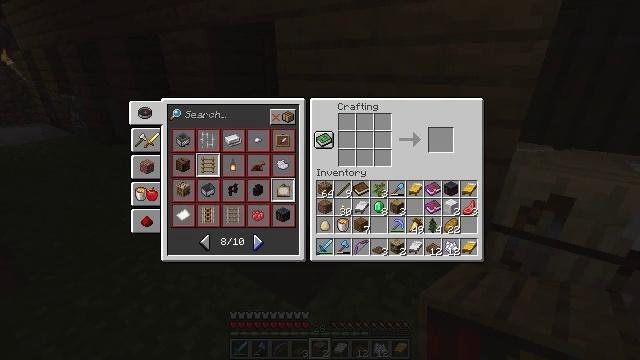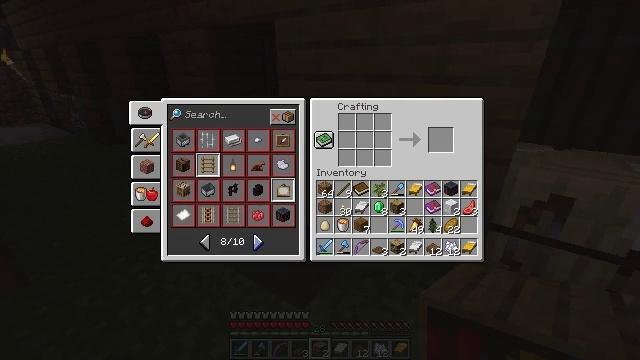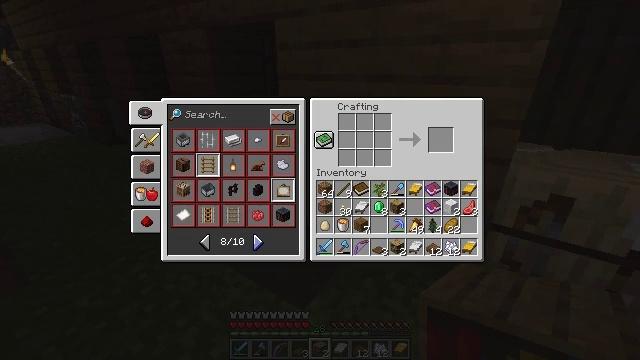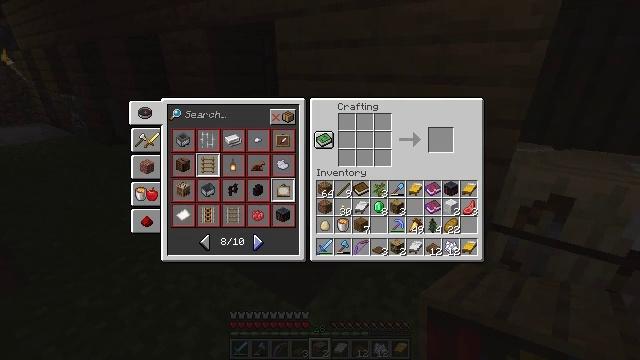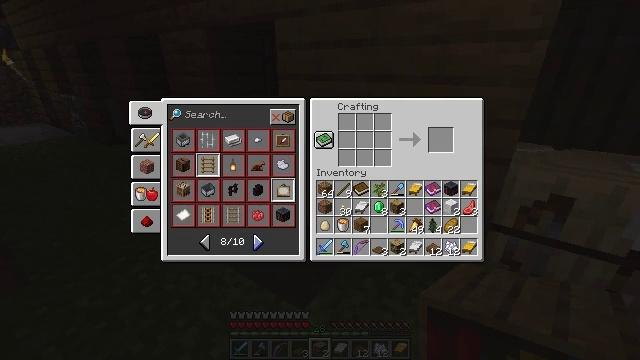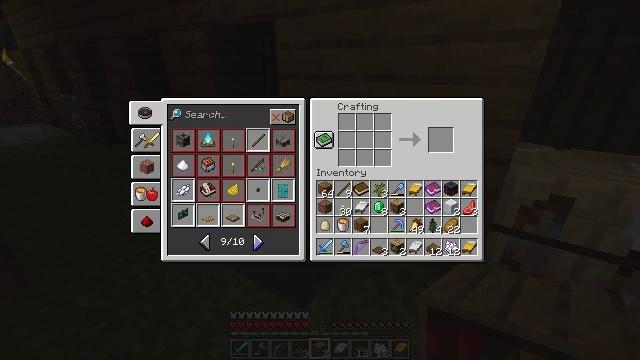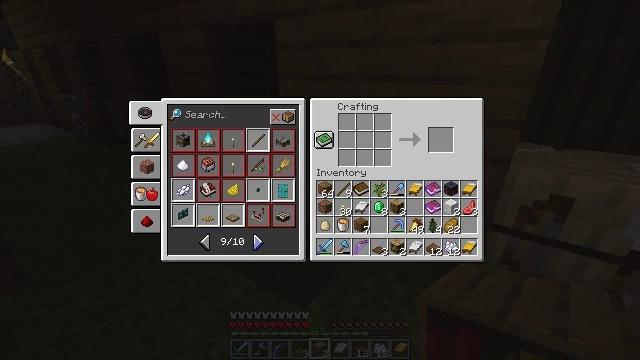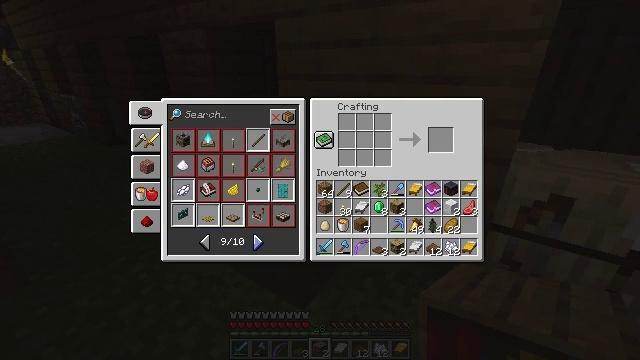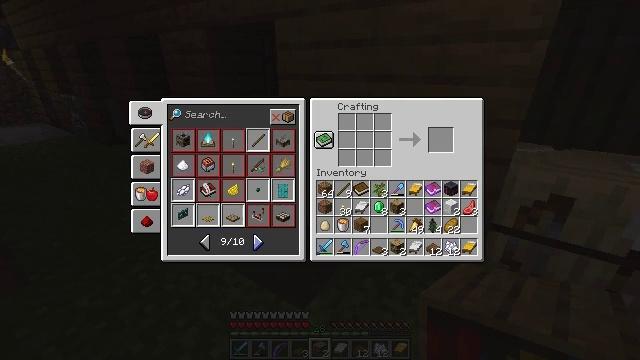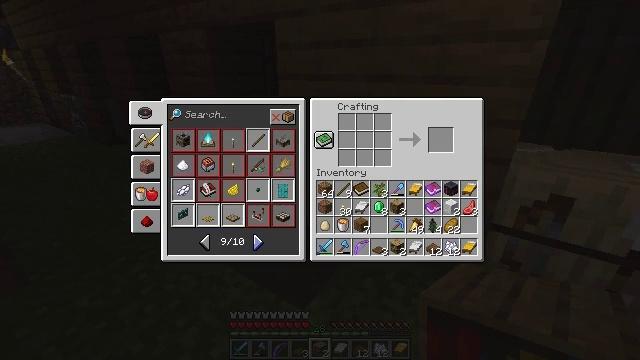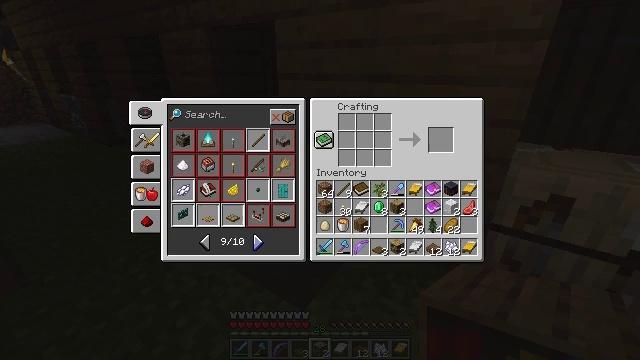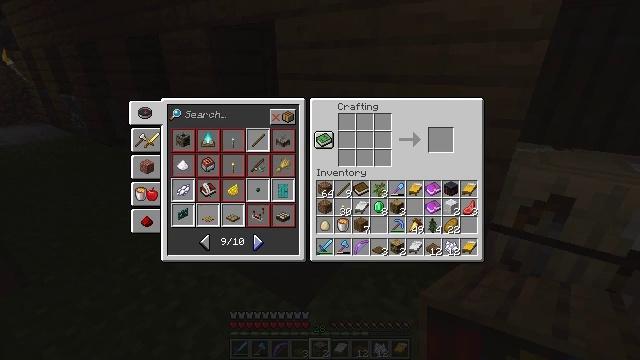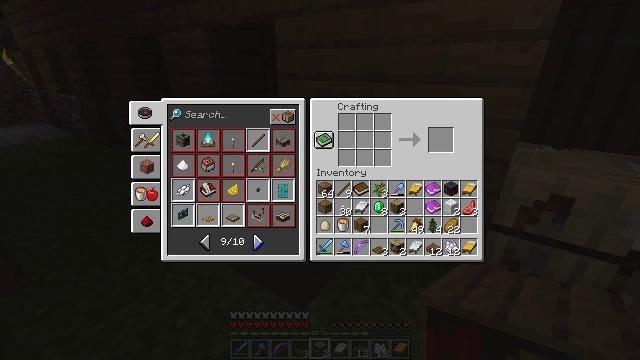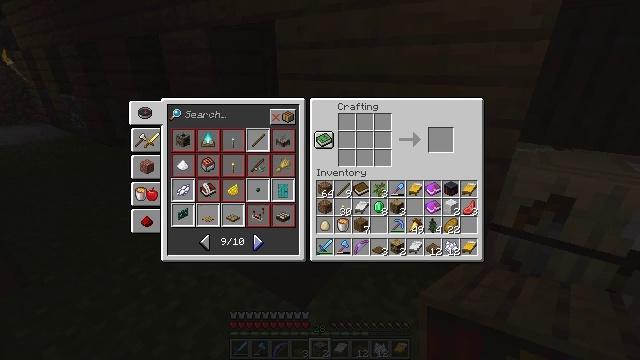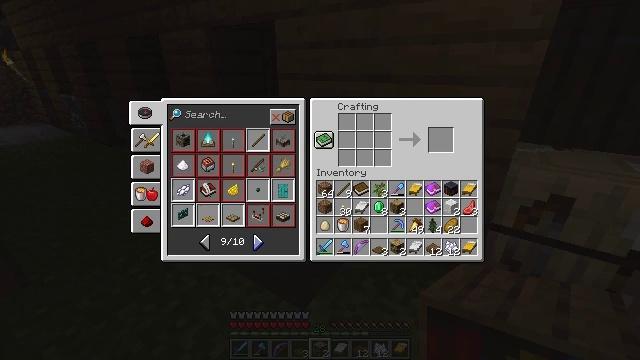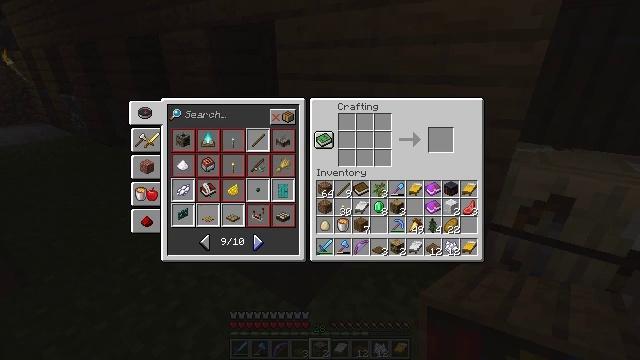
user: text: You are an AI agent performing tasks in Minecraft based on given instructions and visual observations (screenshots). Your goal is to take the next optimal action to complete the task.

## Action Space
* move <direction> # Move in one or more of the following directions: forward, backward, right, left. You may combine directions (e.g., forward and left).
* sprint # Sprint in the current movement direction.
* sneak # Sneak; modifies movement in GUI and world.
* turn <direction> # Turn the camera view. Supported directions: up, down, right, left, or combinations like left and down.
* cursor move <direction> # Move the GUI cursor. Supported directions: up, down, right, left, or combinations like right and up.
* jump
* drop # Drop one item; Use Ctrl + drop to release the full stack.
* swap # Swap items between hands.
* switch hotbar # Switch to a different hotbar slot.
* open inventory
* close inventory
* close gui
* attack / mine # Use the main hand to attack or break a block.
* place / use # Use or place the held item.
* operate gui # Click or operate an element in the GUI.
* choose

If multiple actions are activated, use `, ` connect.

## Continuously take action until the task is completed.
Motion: motion action
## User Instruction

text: Gather materials to craft a lectern on the crafting table.
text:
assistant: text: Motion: no_op
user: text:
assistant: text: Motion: no_op
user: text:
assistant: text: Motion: no_op
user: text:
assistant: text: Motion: no_op
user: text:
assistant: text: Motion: operate gui
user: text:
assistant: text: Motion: operate gui
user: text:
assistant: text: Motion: no_op
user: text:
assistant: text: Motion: no_op
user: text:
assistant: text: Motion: no_op
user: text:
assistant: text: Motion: no_op
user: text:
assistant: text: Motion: no_op
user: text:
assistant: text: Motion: no_op
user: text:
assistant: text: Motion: no_op
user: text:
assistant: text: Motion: no_op
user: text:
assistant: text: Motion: no_op
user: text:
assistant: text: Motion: no_op
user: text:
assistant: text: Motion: no_op
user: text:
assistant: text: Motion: no_op
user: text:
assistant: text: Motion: operate gui
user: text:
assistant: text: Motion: operate gui
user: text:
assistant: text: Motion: no_op
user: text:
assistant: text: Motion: no_op
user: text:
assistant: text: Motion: no_op
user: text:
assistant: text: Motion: no_op
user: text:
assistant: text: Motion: no_op
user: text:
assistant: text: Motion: no_op
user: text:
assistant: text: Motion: no_op
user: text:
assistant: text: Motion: no_op
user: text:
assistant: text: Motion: no_op
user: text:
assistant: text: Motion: cursor move left